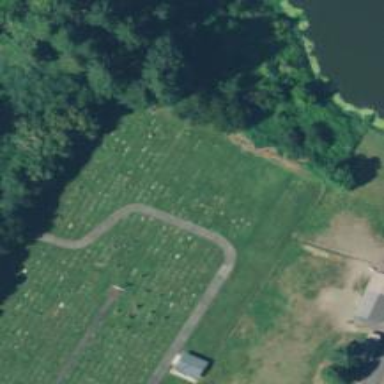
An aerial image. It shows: Cemetery.